八年级 · 度量几何学
海滨公园是珠海市市民放风筝的最佳场所, 某校八年级（1）班的小华和小轩学习了 “勾股定理”之后, 为了测得风筝的垂直高度 $C E$, 他们进行了如下操作: (1)测得水平距离 $B D$ 的长为 12 米; (2)根据手中剩余线的长度计算出风筝线 $B C$ 的长为 20 米; (3)牟线放风筝的小明的身高为 1.62 米.

(1) 求风筝的垂直高度 $C E$;

(2) 如果小明想风筝沿 $C D$ 方向下降 11 米, 则他应该往回收线多少米?
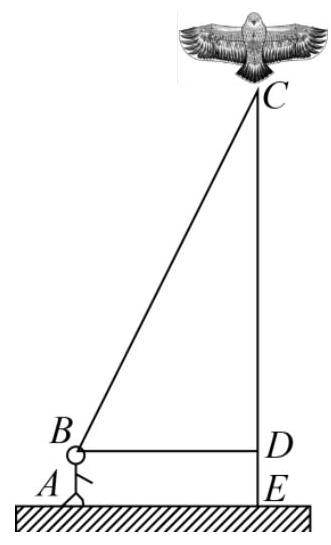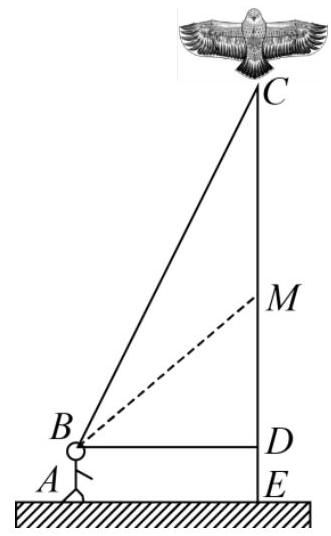
答案: (1) 解: 在 $R t \triangle C D B$ 中,

由勾股定理得, $C D^{2}=B C^{2}-B D^{2}=20^{2}-12^{2}=256$,

所以， $C D=16 （$ 负值舍去），

所以, $C E=C D+D E=16+1.62=17.62$ (米),

答: 风筝的高度 $C E$ 为 17.62 米;

(2) 解: 由题意得, $C M=11$ 米,
$\therefore D M=5$ 米,

在 $R t \triangle B D M$ 中, 由勾股定理得: $\mathrm{MB}^{2}=12^{2}+5^{2}=13^{2}$,

$\therefore \mathrm{BM}=13$

$\therefore B C-B M=20-13=7$ (米),

$\therefore$ 他应该往回收线 7 米.